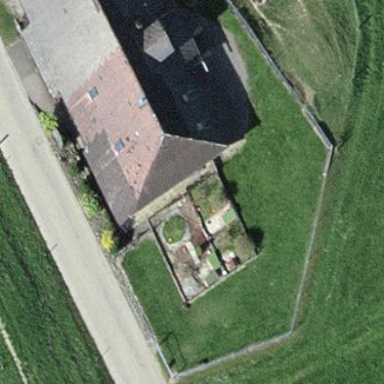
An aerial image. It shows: Farm building.